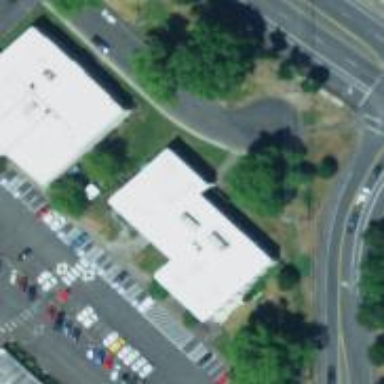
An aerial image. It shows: Public building.